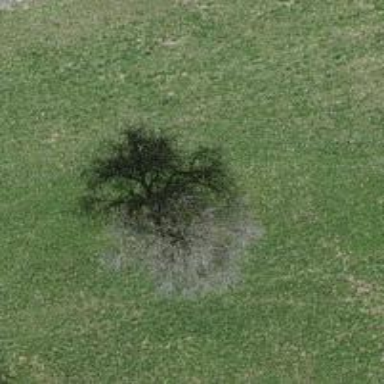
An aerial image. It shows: Beautiful tree in nature.